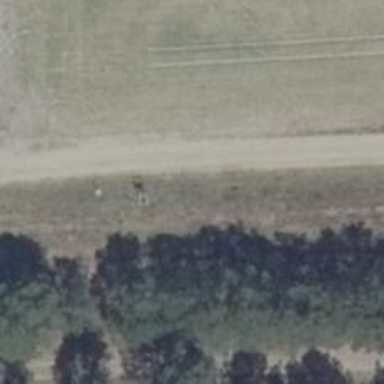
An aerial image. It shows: Hunting stand.